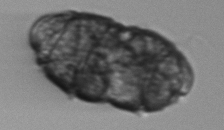
Label: Margalefidinium